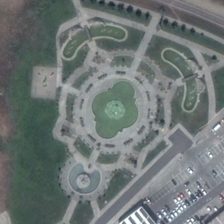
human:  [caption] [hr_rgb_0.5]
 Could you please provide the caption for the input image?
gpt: a parking lot is near a square with green meadows .

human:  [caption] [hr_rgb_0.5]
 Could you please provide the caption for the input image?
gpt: a parking lot is near a square with green meadows .

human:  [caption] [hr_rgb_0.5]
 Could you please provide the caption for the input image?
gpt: a parking lot is near a square with green meadows .

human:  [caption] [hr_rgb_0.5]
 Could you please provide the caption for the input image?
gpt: a parking lot is near a square with green meadows .

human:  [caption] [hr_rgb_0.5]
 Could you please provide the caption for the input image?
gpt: a parking lot is near a square with green meadows .